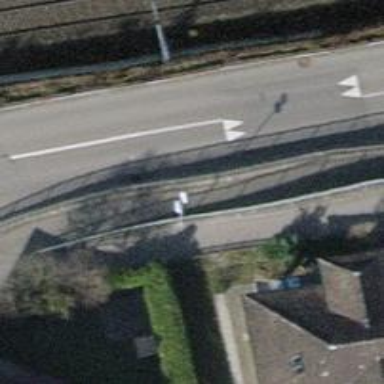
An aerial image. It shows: Retaining wall.